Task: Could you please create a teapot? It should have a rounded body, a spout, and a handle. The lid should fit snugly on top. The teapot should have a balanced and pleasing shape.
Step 66:
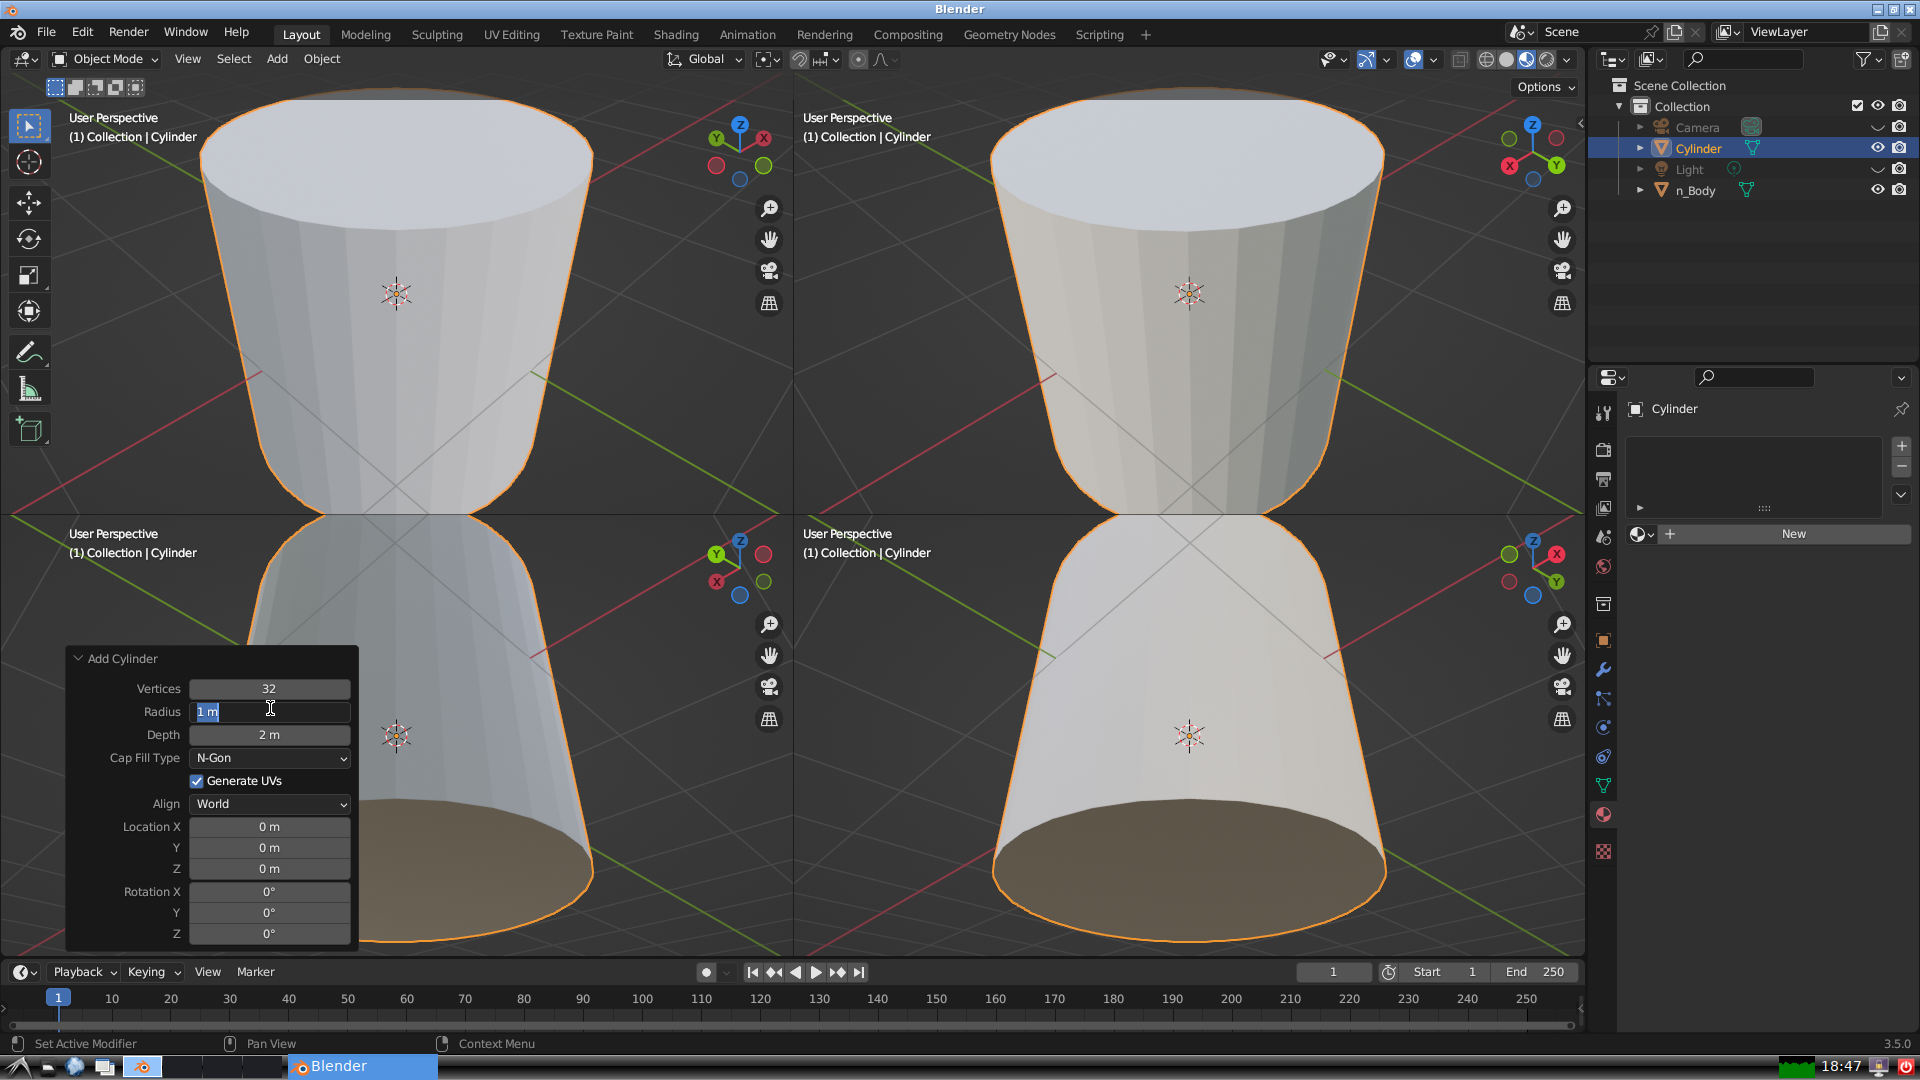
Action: input_text: 0.1